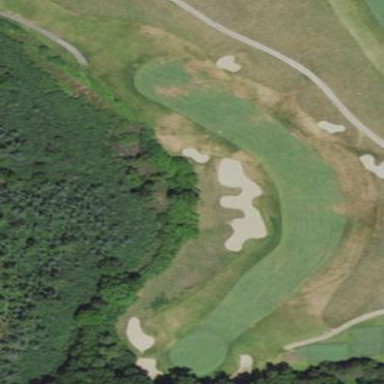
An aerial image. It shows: Rough grassy area used for golf.